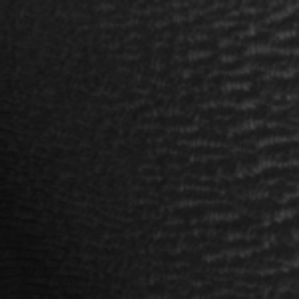
Label: frost